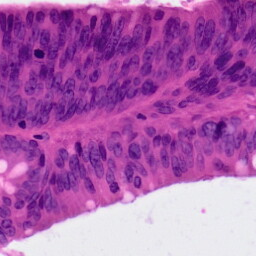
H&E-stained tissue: Colon